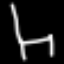
Label: chair